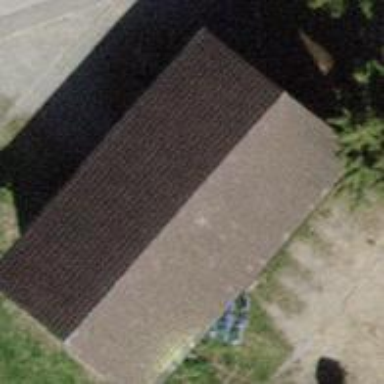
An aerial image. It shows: Group of garages.